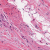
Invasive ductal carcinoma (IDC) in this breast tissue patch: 0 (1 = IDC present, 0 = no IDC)